Current action and preconditions to check: trajectory_clear

Your task: For each precondition in the list above, predict whether it will hold at this action.

Consider the current scene as observed from the mobile robot's camera, and analyze the predicted future states of all dynamic agents (e.g., people, animals, vehicles, or any moving entities) within the NEXT SECOND.

IMPORTANT: Only answer "very likely" if you are absolutely certain—based on strong, clear evidence—that a dynamic agent will violate the precondition in the predicted future state. Do NOT answer "very likely" for unlikely, ambiguous, or low-probability risks.

Ask yourself for each precondition: Is there a high probability, with clear and convincing evidence, that the predicted future states of any dynamic agent will interfere with the predicted future state of the currently executing action within the NEXT SECOND, causing that precondition to fail?

Assess the risk level based on these predictions. Use "likely" or "very likely" if motions create a clear risk of interference.

Use "neutral" or "improbable" if agents are nearby but their predicted paths are clearly diverging or non-conflicting.

Failure Risk Categories: "very improbable", "improbable", "neutral", "likely", "very likely"

Answer Format: Output ONLY the probability_of_failure value from these categories: "very improbable", "improbable", "neutral", "likely", "very likely"

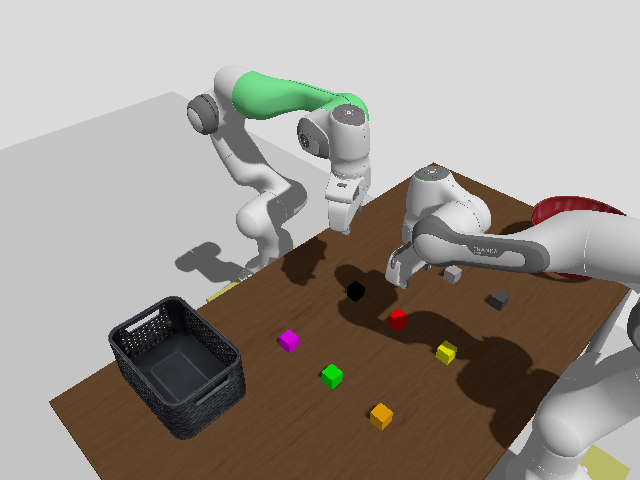

Answer: likely